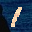
Label: 1